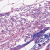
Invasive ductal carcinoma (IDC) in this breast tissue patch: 0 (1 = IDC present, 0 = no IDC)